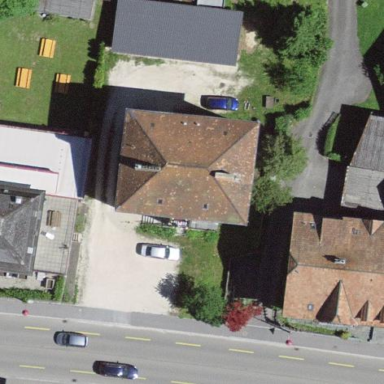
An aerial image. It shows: Residential building.